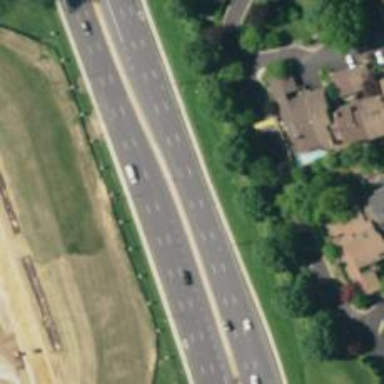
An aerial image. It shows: Primary road with asphalt surface.